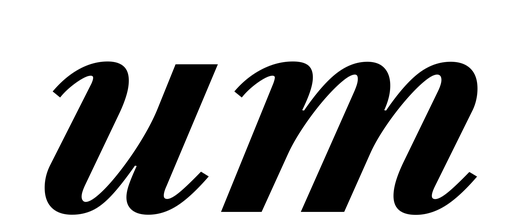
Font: LibreCaslonText-Italic_Bold_Italic